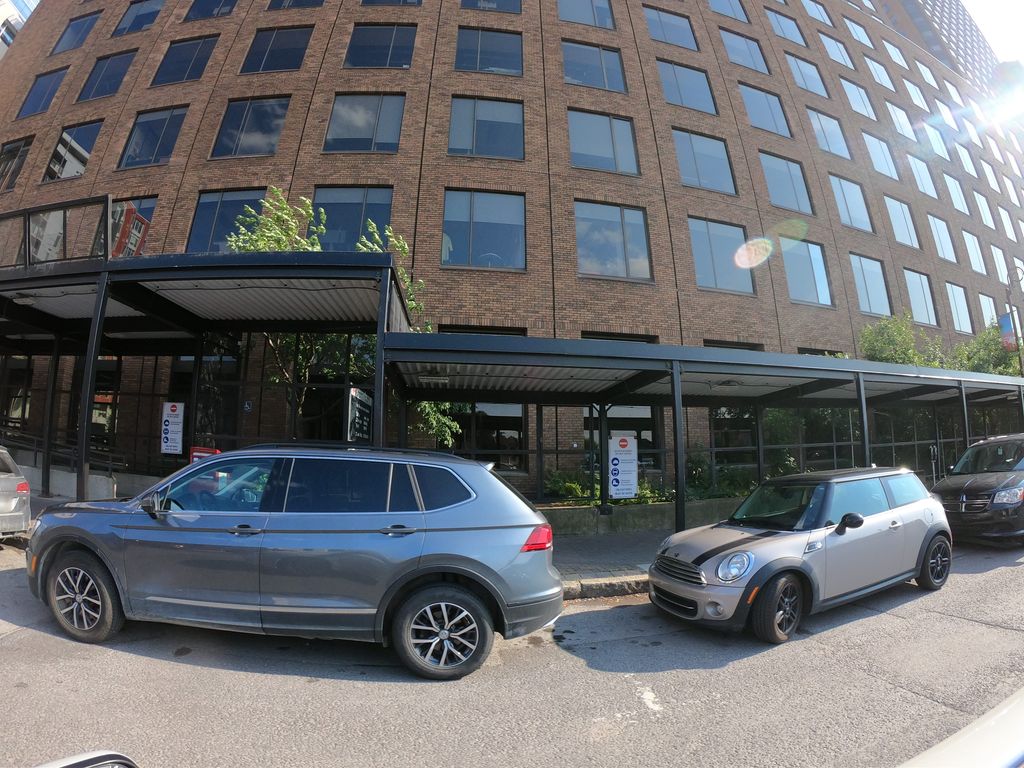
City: ottawa-gatineau